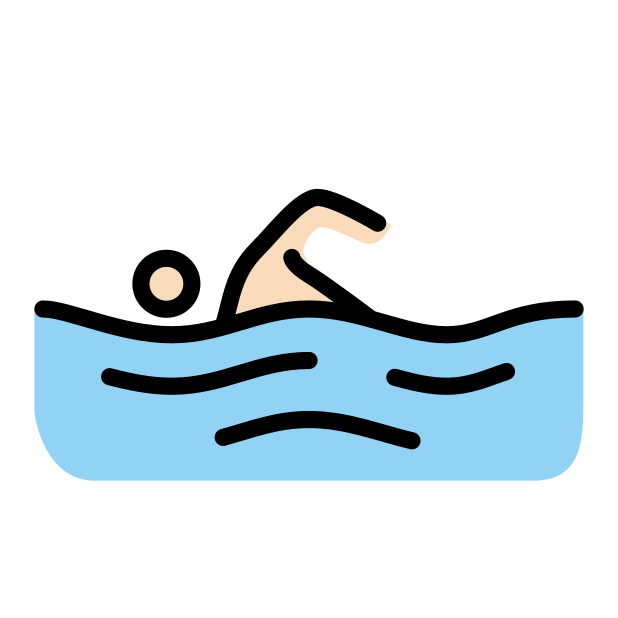
person swimming: light skin tone